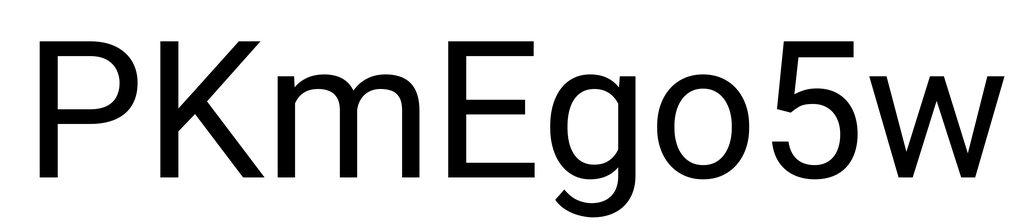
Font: Roboto_Regular